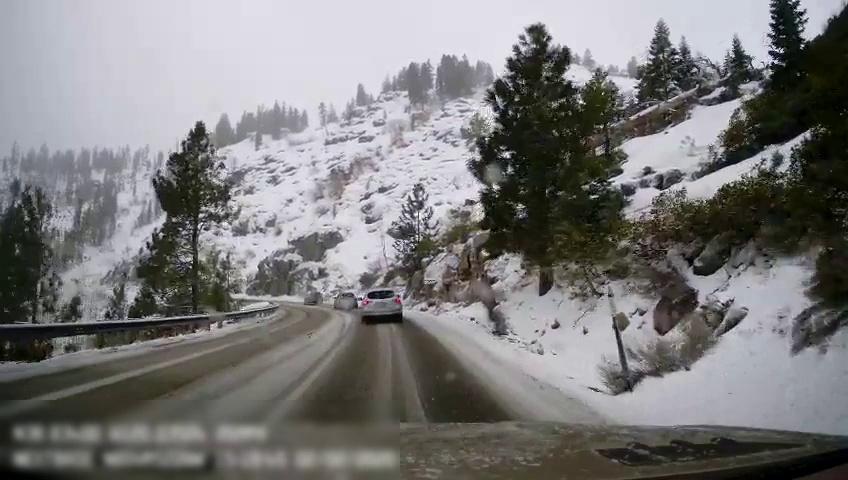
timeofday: Day
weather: Snowy
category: Drivable Space
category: Vehicles | Car
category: Vehicles | Car
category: Vehicles | Car